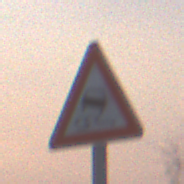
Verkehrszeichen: SchleuderOderRutschgefahr
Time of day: SunriseSunset
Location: Outdoor (Nature)
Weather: Clear
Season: NotSpecified
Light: Natural